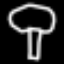
Label: mushroom